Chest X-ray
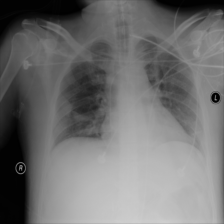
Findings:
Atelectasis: negative
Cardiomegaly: negative
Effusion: negative
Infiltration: positive
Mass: negative
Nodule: negative
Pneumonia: negative
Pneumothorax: negative
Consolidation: negative
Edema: negative
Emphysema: negative
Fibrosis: negative
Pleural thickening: negative
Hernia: negative